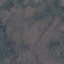
Land use / land cover: HerbaceousVegetation